Field crop: maize
Growth stage: 1
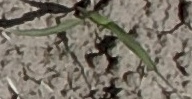
Species: sorghum